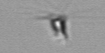
Label: Calciopappus